Aerial crown-view tile of a tropical tree (Barro Colorado Island, Panama), acquired 20250414:
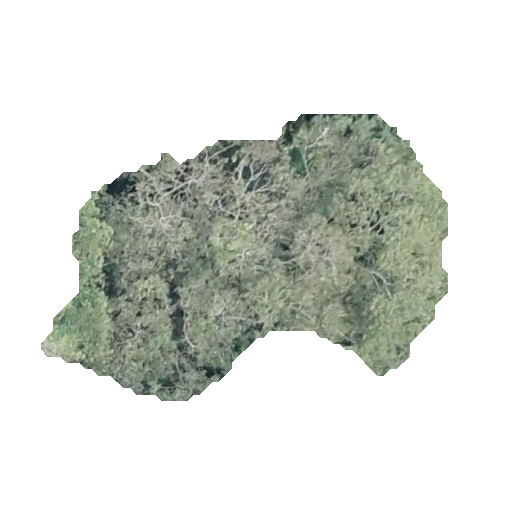
Species: Luehea seemannii
GBIF accepted scientific name: Luehea seemannii
Crown area: 117.193 m²